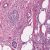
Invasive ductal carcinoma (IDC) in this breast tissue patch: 1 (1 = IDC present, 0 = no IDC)